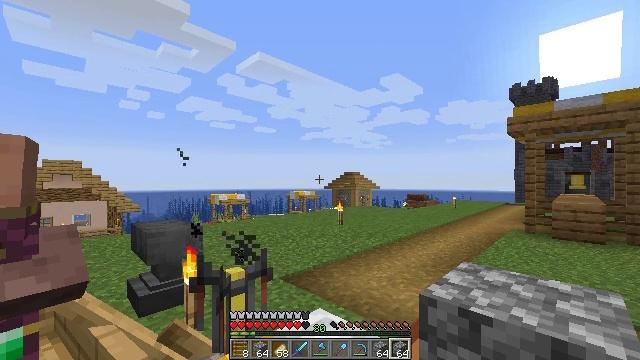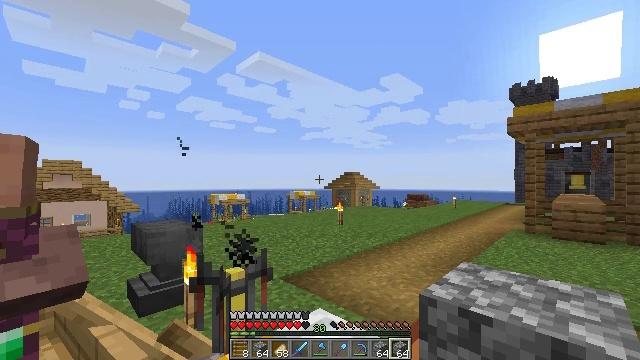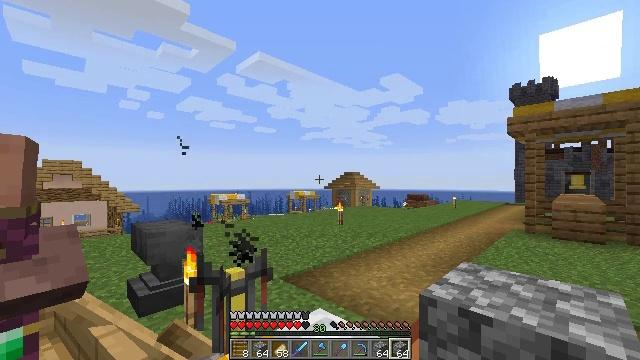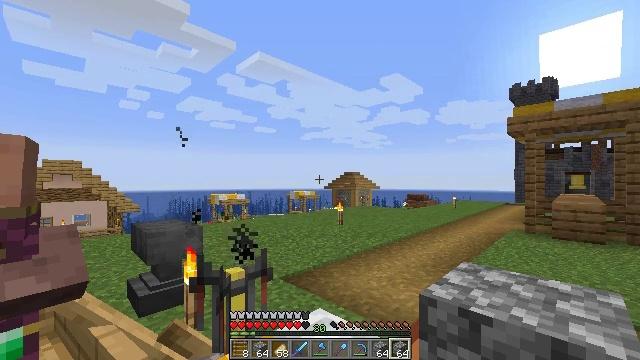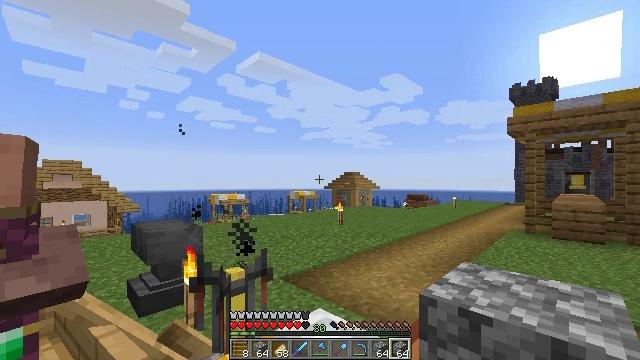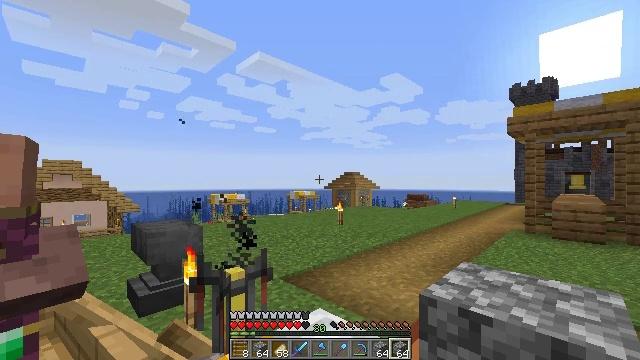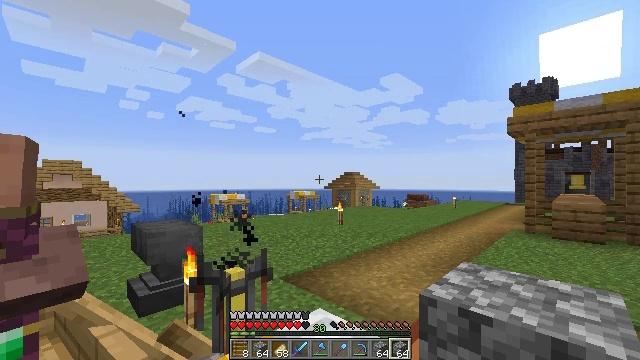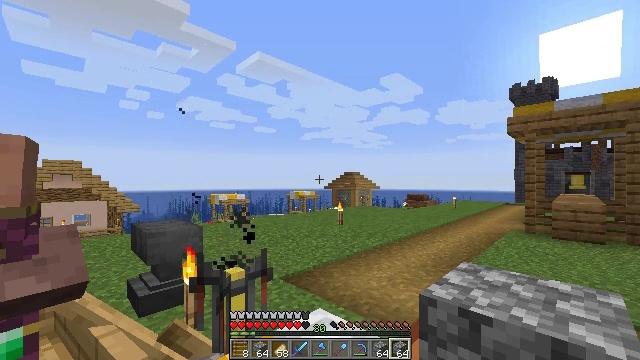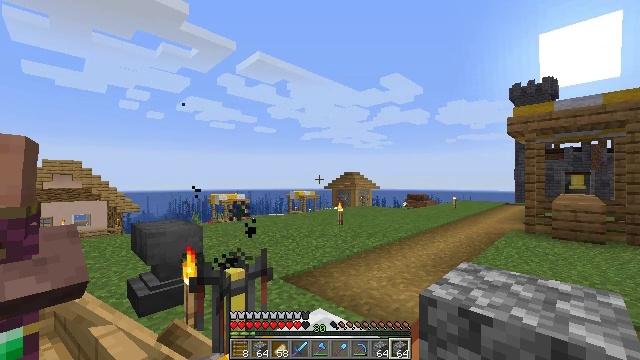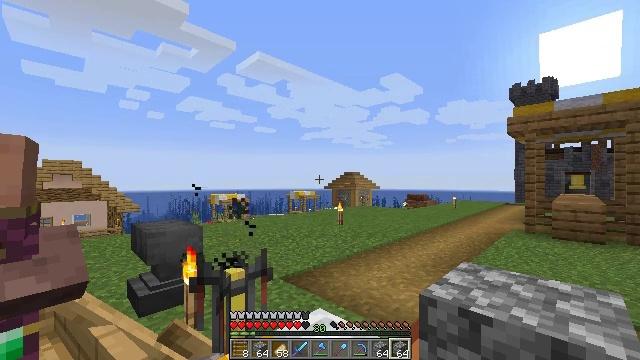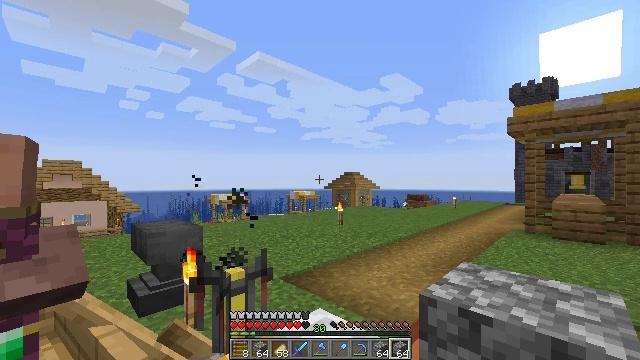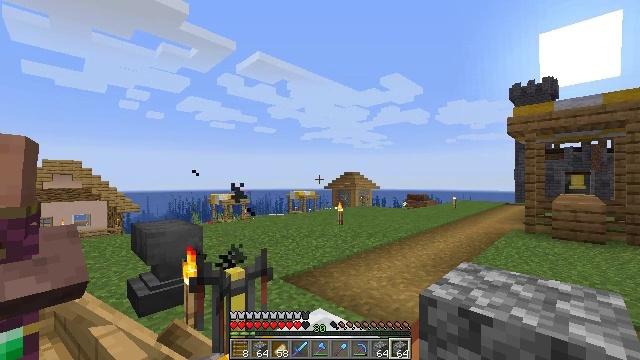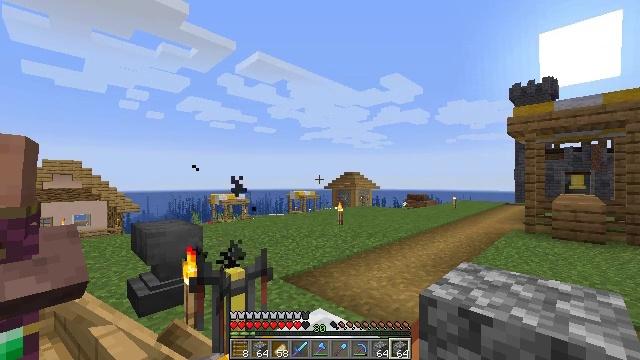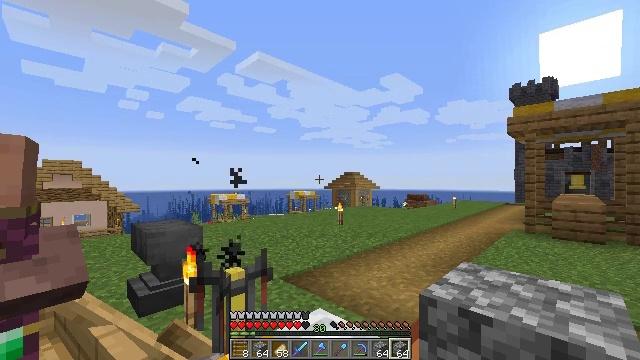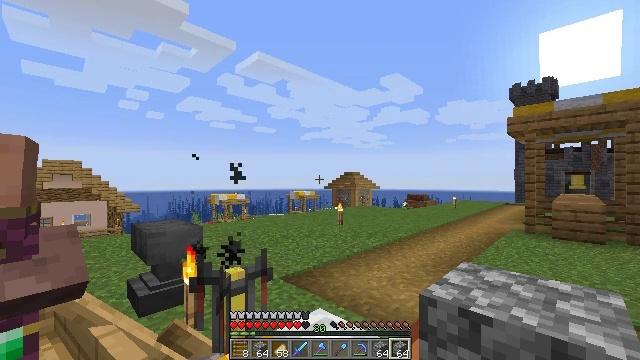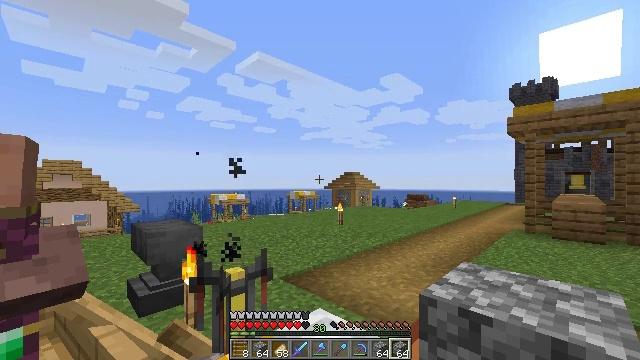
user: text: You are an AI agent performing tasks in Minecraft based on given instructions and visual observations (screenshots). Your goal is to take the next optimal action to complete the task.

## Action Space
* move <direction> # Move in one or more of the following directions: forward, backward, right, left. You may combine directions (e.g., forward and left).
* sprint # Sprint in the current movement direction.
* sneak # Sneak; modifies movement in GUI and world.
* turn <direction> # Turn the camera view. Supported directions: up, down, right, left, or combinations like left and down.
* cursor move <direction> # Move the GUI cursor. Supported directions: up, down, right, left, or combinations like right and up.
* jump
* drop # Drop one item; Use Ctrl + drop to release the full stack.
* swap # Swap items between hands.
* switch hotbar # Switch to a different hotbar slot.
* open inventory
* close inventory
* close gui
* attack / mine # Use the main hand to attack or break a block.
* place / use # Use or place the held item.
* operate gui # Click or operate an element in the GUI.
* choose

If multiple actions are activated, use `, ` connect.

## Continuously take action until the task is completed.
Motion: motion action
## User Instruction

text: Make a diamond hoe with sticks and diamonds.
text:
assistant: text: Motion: no_op
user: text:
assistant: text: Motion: no_op
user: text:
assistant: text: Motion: no_op
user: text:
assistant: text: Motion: no_op
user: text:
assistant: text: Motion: no_op
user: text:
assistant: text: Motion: no_op
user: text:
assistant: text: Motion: no_op
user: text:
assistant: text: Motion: no_op
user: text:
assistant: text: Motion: no_op
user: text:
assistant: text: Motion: no_op
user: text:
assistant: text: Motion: no_op
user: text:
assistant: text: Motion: no_op
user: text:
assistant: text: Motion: no_op
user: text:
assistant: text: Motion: no_op
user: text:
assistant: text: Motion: no_op
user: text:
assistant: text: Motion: no_op
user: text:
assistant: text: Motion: no_op
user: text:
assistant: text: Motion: no_op
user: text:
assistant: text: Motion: no_op
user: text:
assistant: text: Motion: no_op
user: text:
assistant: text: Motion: no_op
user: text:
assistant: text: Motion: no_op
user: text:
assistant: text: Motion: no_op
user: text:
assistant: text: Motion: no_op
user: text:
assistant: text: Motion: no_op
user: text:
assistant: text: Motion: no_op
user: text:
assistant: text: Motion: no_op
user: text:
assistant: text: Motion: no_op
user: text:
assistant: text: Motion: no_op
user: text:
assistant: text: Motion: no_op